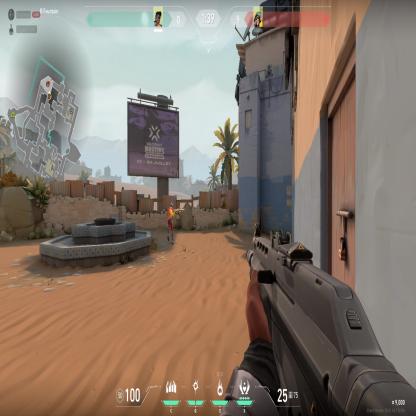
Label: enemy